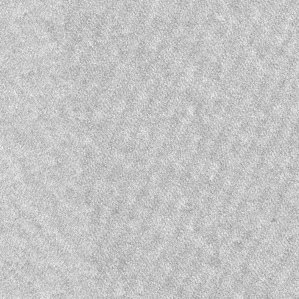
Label: frost